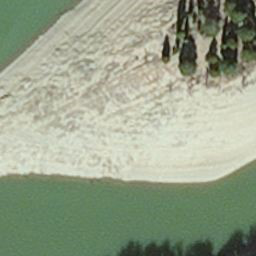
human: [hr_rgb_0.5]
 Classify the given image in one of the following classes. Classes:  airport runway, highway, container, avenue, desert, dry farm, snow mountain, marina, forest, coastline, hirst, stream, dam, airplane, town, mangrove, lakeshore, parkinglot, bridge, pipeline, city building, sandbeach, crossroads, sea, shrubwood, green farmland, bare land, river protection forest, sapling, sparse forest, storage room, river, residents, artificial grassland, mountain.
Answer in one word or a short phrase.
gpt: hirst